Question: I am attempting to use Boost State Machine, but I have encountered a Segmentation Fault when running my machine in an infinite loop. Essentially I have the same example in the boost state machine functor example shown below:
<URL>
The only difference is that I now trigger "event1" to occur as soon as I enter State4, hence creating a loop. This works for several thousand iterations but then it will seg fault. Am I breaking some kind of UML rule and overflowing the stack? I basically only have one blocking event and then I want all the other states to trigger automatically, and then end up in State4 (which in reality would be a blocking call waiting for a message from the network for example). How would I properly implement this using Meta State Machine so I don't blow up the stack?
I've included a the source code that is causing my problems here:
<URL>
This is basically the example in functor front end except with the following changes:
Added "pretend" blocking call function:
'''
struct BlockingCall {
template <class EVT, class FSM, class SourceState, class TargetState>
void operator()(EVT const &, FSM &, SourceState &, TargetState &) {
std::cout << "my_machine::Waiting for a thing to happen..." << std::endl;
// Pretend I'm actually waiting for something
std::this_thread::sleep_for(std::chrono::milliseconds(100));
std::cout << "my_machine::OMG the the thing happened!" << std::endl;
}
};
'''
And I also updated the last line in the transition table:
'''
struct transition_table : mpl::vector<
// Start Event Next Action Guard
// +---------+-------------+---------+---------------------+----------------------+
Row < State1 , none , State2 >,
Row < State2 , none , State3 , State2ToState3 >,
Row < State3 , none , State4 , none , always_false >,
// +---------+-------------+---------+---------------------+----------------------+
Row < State3 , none , State4 , State3ToState4 , always_true >,
Row < State4 , none , State1 , BlockingCall >
// +---------+-------------+---------+---------------------+----------------------+
> {};
'''
Notice that there is no longer an event that needs to triggered to move from State4 to State1. This code with out a doubt give you a seg fault and will have a stack trace that is 1000s of lines long.
I should also note that regardless of the time I wait, I always eventually seg fault. I've played around with changing the sleep to 1 - 100 and it will eventually die. I guess I need some way of unrolling the stack once a single loop has completed.
So I found that I don't seg fault when I trigger on the event in an infinite loop. Here is what I did:
First I set the transition table back to the original example:
'''
struct transition_table : mpl::vector<
// Start Event Next Action Guard
// +---------+-------------+---------+---------------------+----------------------+
Row < State1 , none , State2 >,
Row < State2 , none , State3 , State2ToState3 >,
Row < State3 , none , State4 , none , always_false >,
// +---------+-------------+---------+---------------------+----------------------+
Row < State3 , none , State4 , State3ToState4 , always_true >,
Row < State4 , event1 , State1 , none >
// +---------+-------------+---------+---------------------+----------------------+
> {};
'''
Then I changed the main program to the following:
'''
void test() {
my_machine p;
// needed to start the highest-level SM. This will call on_entry and mark the
// start of the SM
// in this case it will also immediately trigger all anonymous transitions
p.start();
// this event will bring us back to the initial state and thus, a new "loop"
// will be started
while (true) {
p.process_event(event1());
}
}
'''
And now I have been running at full speed (no sleeps) and I haven't seg faulted. Based on this, it seems there is no way to start a state machine and just have it run and process internal events, is that correct? I always have to have some process on the outside that triggers at least on even?
Ultimately my goal is to implement something like the following picture:

My intent is to have the state machine started, and then it will simply wait for incoming messages without any further intervention.
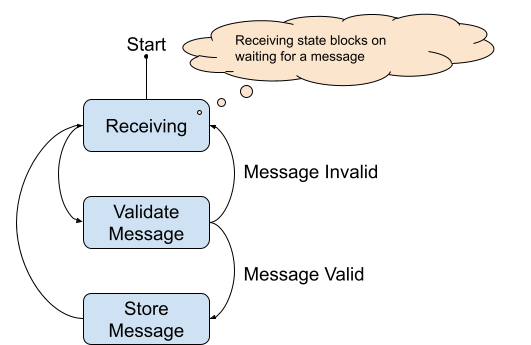
Answer: I have come to the conclusion that there is simply no way to have the state machine have an internal loop if you call 'fsm.process_event(e1)' inside any of the actions/guards/entry/exit statements. I believe that the problem is that every time you make that call, you push more information on the stack until eventually you overflow the stack. This is also true if you have anonymous transitions create an infinite loop in the state machine. So my conclusion is that you must have at least external event to trigger the loop. Hence the following code is the best solution I have found so far:
'''
void test() {
my_machine p;
p.start();
// Must have at least 1 triggering external event to not overflow the stack
while (true) {
p.process_event(event1());
}
}
'''